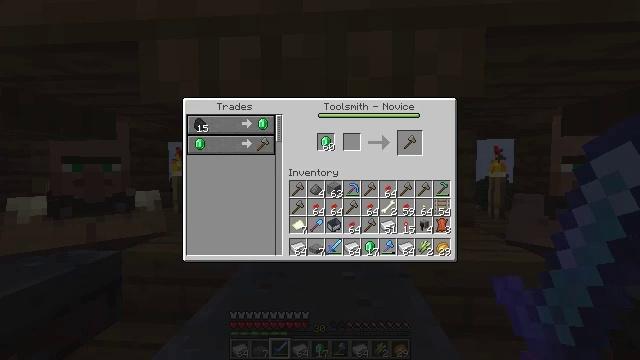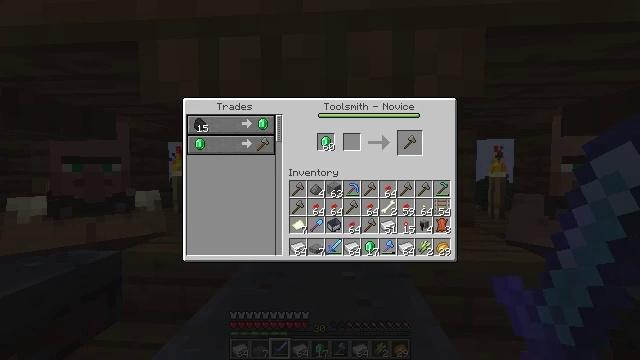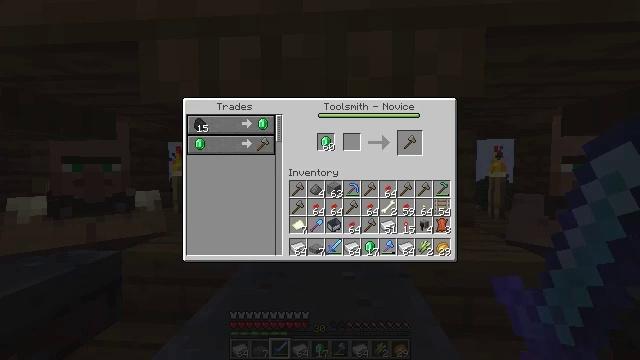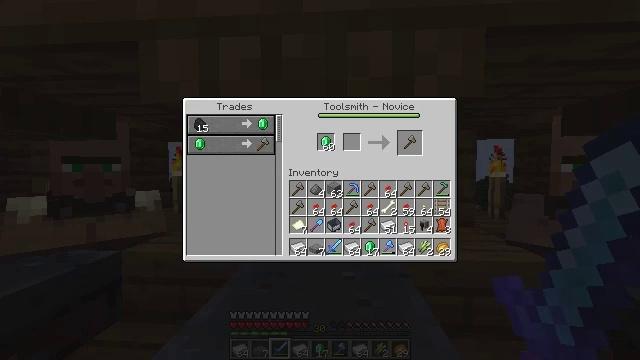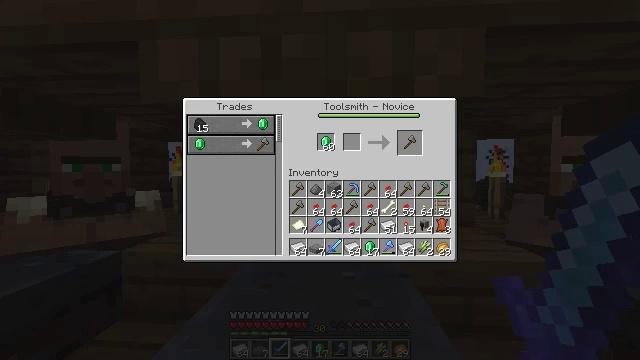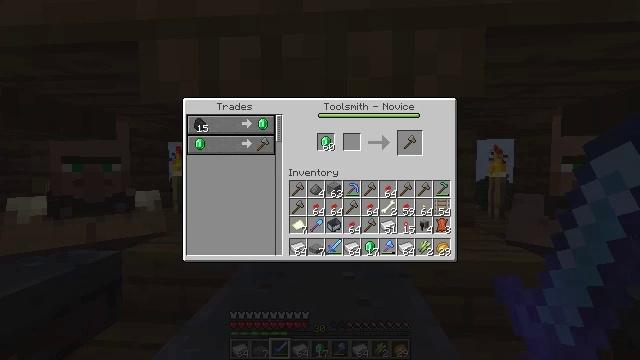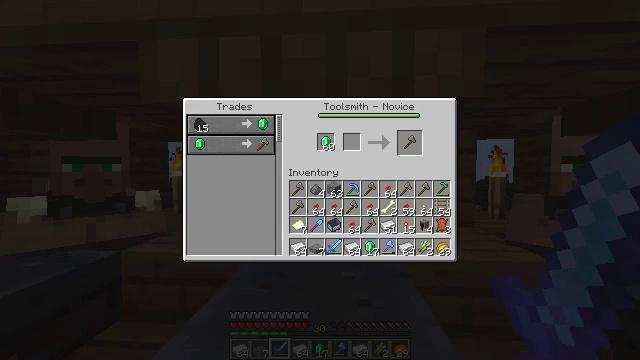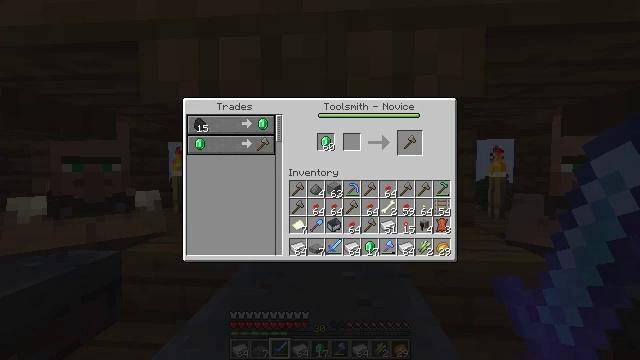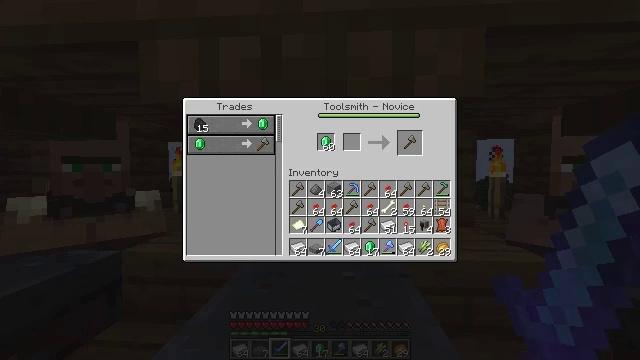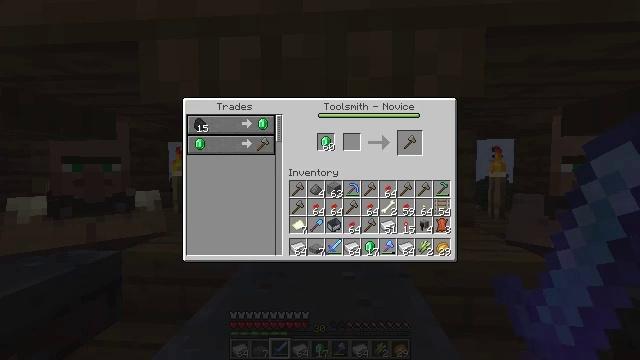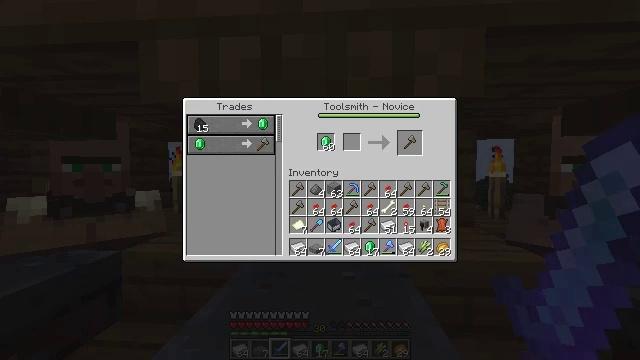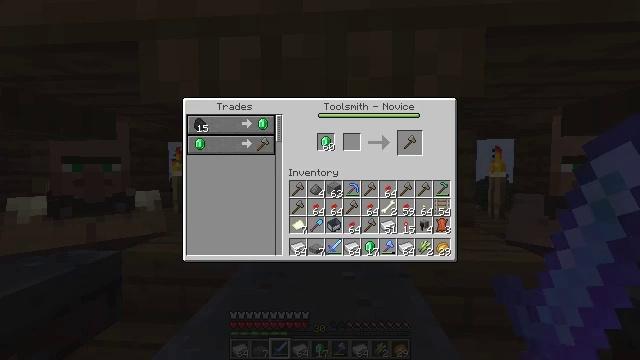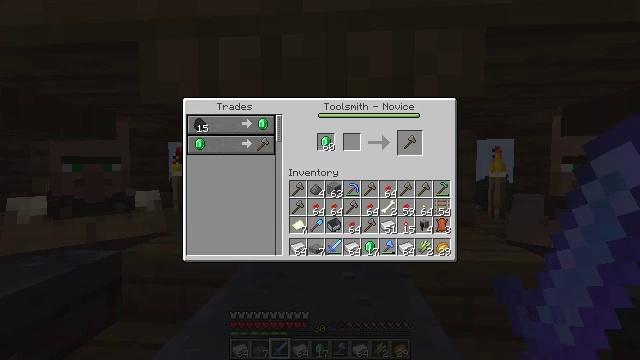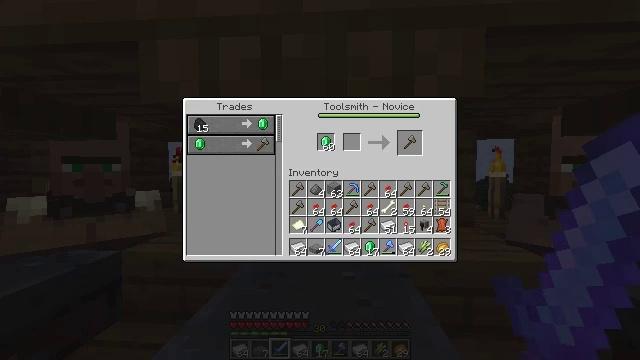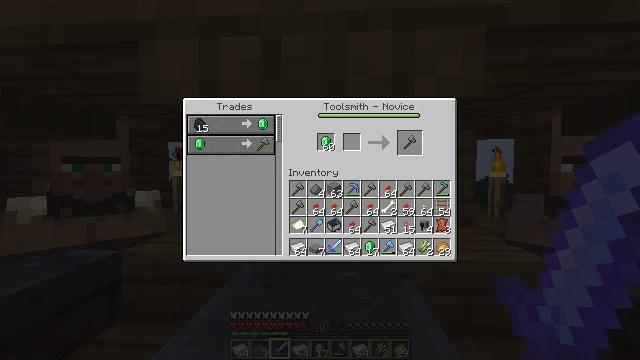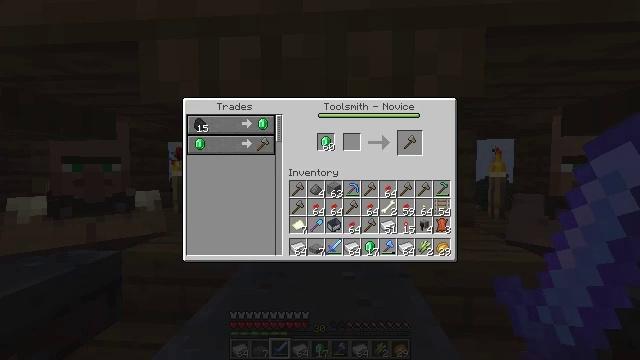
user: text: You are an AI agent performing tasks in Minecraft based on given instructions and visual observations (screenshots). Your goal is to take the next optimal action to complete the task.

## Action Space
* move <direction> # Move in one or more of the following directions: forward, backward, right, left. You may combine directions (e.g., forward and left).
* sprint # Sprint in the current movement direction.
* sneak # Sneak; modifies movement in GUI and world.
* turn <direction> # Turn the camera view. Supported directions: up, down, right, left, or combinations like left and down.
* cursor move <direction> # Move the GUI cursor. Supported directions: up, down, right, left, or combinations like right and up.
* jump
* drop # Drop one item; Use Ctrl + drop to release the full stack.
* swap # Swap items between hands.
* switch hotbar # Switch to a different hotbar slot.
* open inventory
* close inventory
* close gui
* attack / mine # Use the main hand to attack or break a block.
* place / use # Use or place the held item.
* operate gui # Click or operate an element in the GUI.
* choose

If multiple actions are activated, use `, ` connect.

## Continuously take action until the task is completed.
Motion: motion action
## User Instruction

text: Remove a sugar cane from the inventory.
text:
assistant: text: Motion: no_op
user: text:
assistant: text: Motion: no_op
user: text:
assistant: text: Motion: no_op
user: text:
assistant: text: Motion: no_op
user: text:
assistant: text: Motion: no_op
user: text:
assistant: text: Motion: no_op
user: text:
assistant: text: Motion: no_op
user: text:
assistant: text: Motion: no_op
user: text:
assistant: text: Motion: no_op
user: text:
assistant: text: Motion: no_op
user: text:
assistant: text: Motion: no_op
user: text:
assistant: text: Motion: no_op
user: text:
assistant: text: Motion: no_op
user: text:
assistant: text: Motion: no_op
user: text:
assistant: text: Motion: no_op
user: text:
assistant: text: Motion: no_op
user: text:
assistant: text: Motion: no_op
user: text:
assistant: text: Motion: no_op
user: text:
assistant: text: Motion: no_op
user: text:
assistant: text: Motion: no_op
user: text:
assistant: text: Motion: no_op
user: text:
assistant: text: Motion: no_op
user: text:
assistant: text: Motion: no_op
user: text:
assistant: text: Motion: no_op
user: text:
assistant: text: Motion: no_op
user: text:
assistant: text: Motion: no_op
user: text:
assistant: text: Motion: no_op
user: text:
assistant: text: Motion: no_op
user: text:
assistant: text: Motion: no_op
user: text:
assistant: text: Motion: no_op